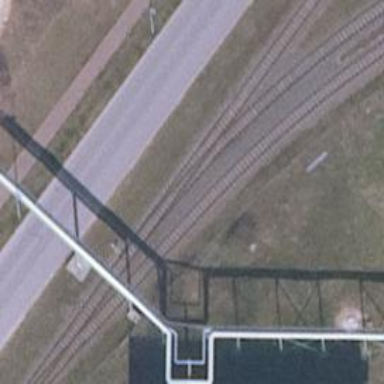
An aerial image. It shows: Railway yard used for servicing trains.